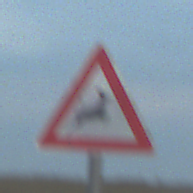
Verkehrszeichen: WildwechselLinks
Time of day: SunriseSunset
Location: Outdoor (RoadRail)
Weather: PartlyCloudy
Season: NotSpecified
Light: Natural